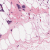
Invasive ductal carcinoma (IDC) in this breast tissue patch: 1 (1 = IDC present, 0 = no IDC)